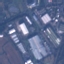
Land use / land cover class: Industrial